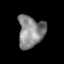
Tissue: skin
Cell type: Epithelial cells
Senescence score: 0.2867
Nuclear area (px): 810
Mean DAPI intensity: 134.896